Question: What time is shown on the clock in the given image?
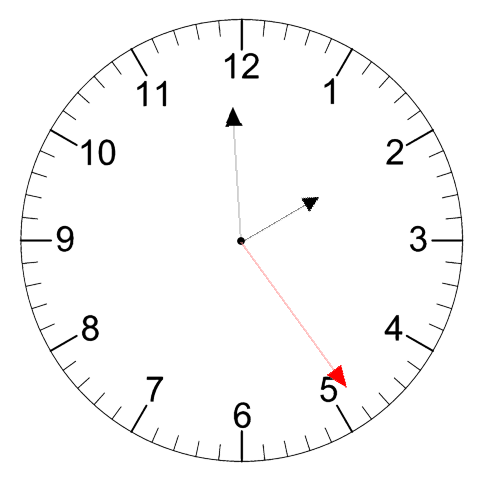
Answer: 01:59:24